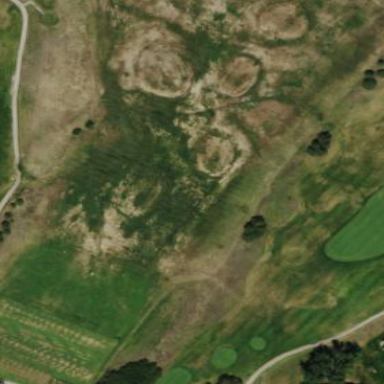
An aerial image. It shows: Grassy area used as driving range for golf.